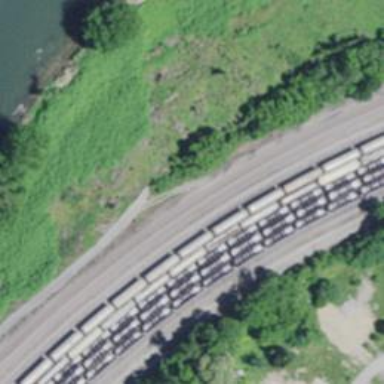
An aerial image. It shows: Railway yard.